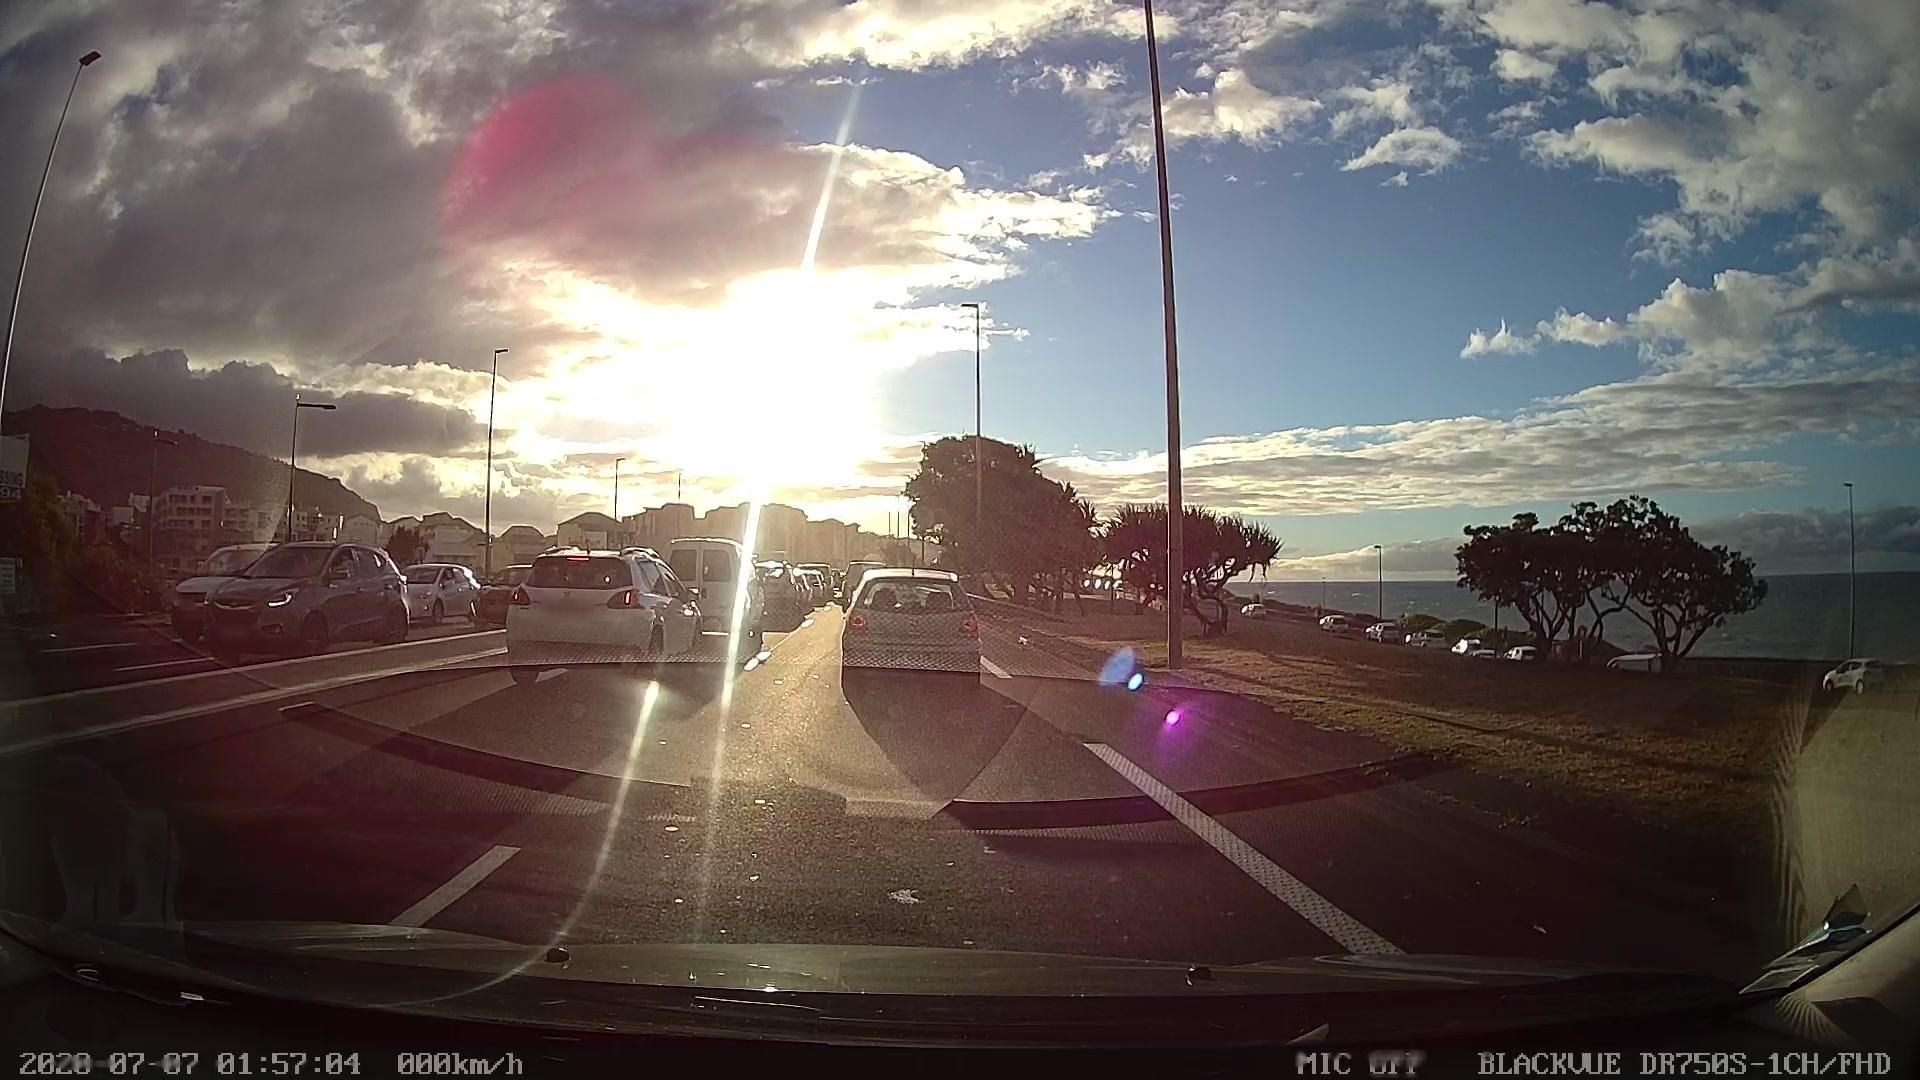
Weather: clear
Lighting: day
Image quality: slightly poor
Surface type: driving surface
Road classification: primary
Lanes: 2
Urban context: urban centre
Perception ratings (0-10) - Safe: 0.65, Lively: 6.98, Beautiful: 2.17, Boring: 2.03, Depressing: 3.27, Wealthy: 2.05